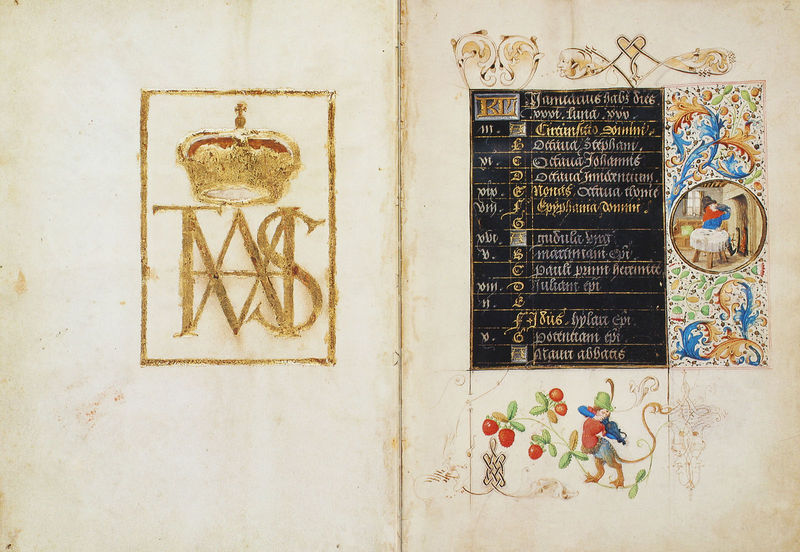
Titel: Stundenbuch der Maria von Burgund
Künstler: Liévin van Lathem
Institution: Wien, Österreichische Nationalbibliothek
Schlagwörter: schwarz, rot, ornament, gold, krone, kreis, früchte, tafel, inschrift, ornamente, buch, seite, beschriftung, seiten, buchseiten, abbildung, liste, auflistung